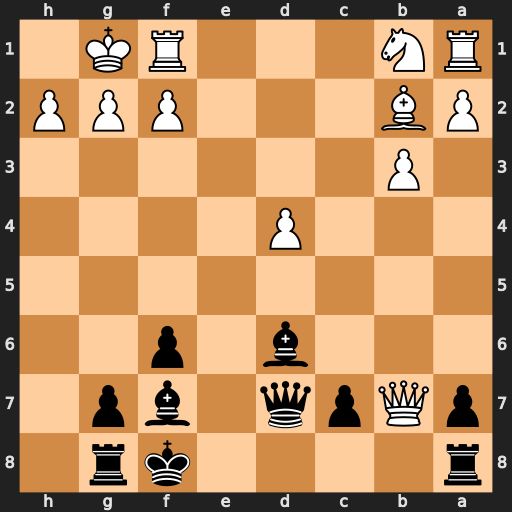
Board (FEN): r4kr1/pQpq1bp1/3b1p2/8/3P4/1P6/PB3PPP/RN3RK1
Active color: b
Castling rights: -
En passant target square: -
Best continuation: Bd5 Qxd5 Bxh2+